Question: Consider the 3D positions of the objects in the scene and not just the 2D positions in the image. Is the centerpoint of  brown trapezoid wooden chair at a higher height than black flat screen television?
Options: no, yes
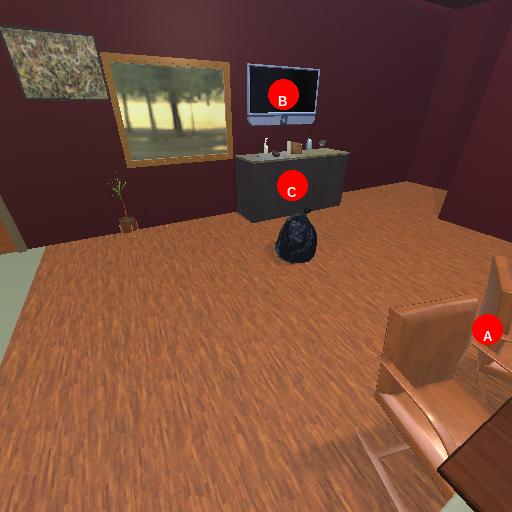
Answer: no